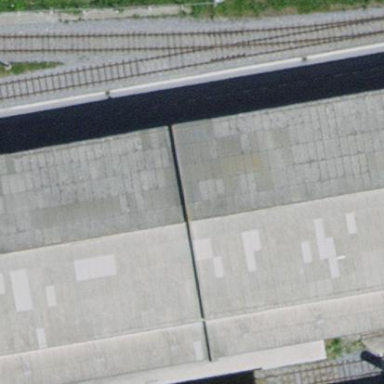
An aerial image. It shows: Industrial building.